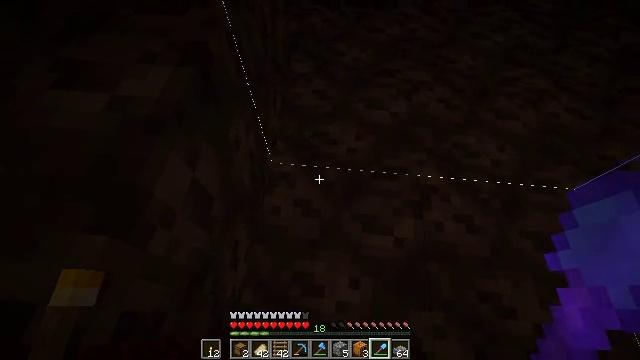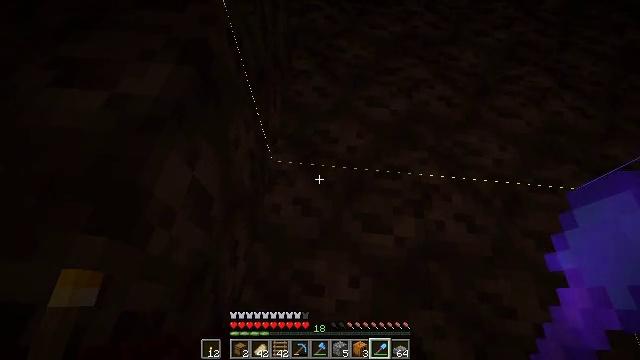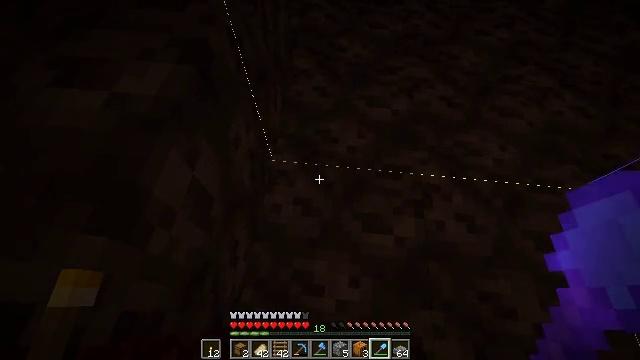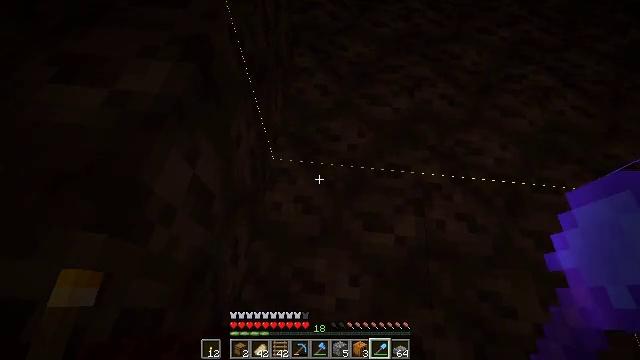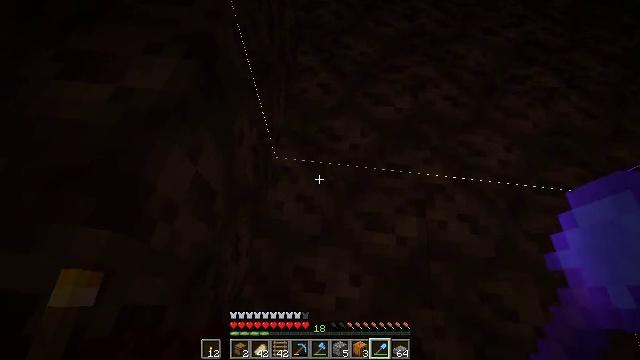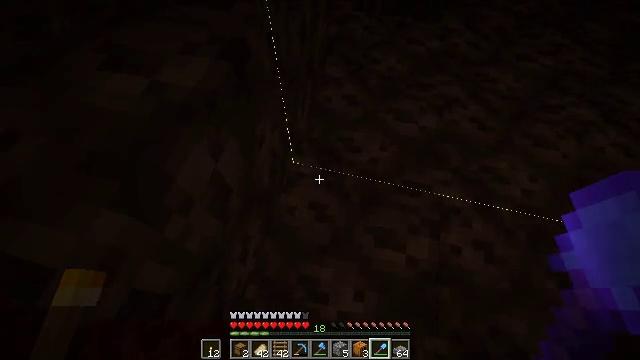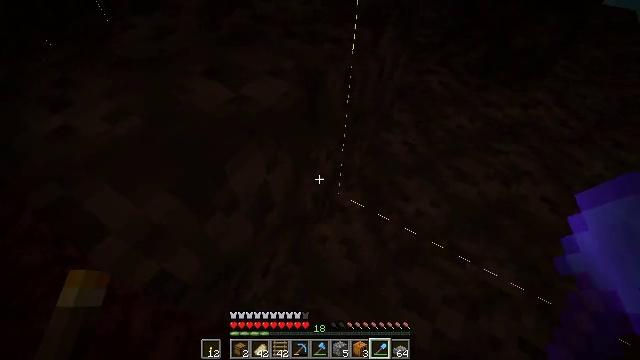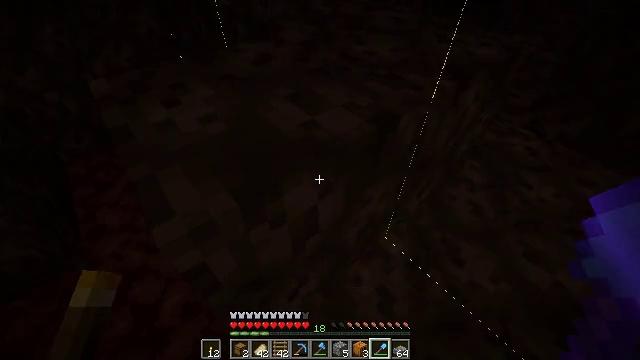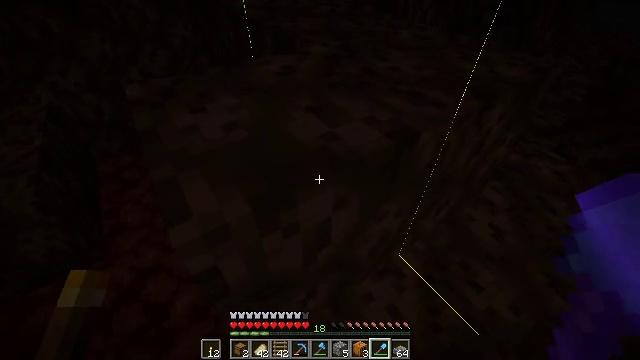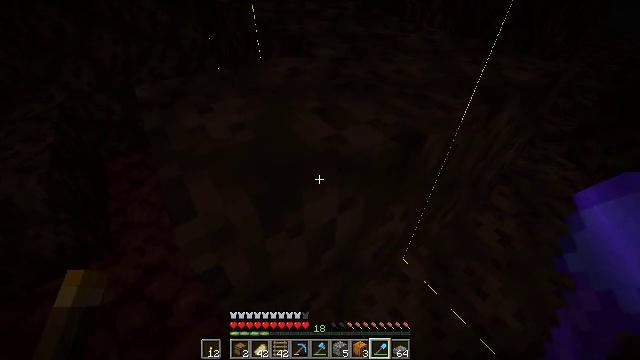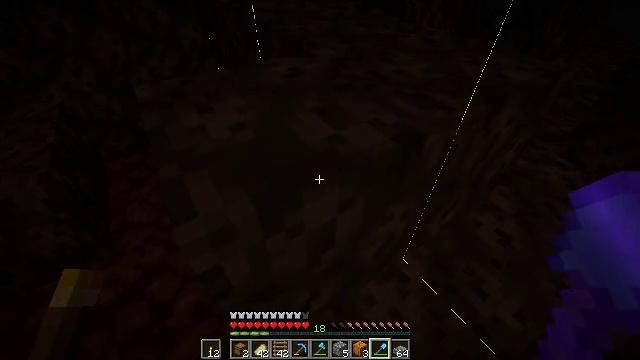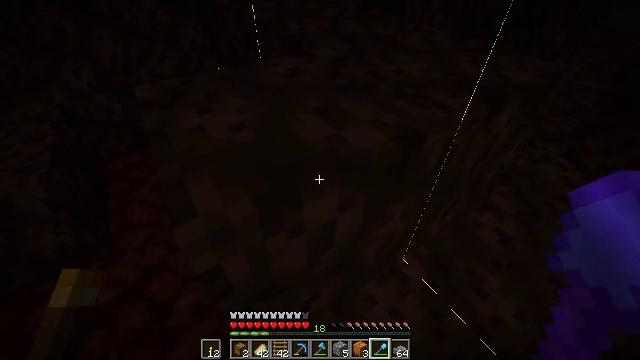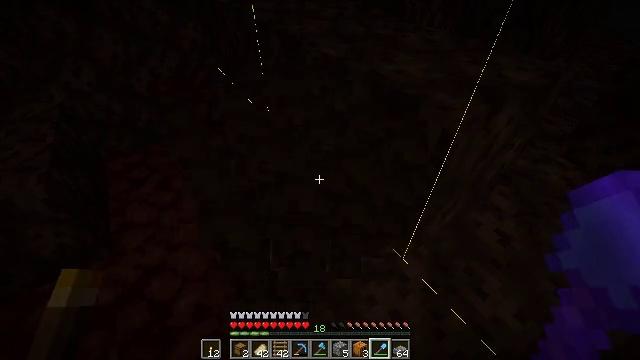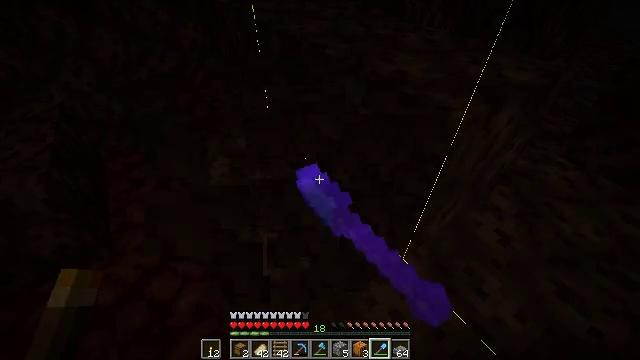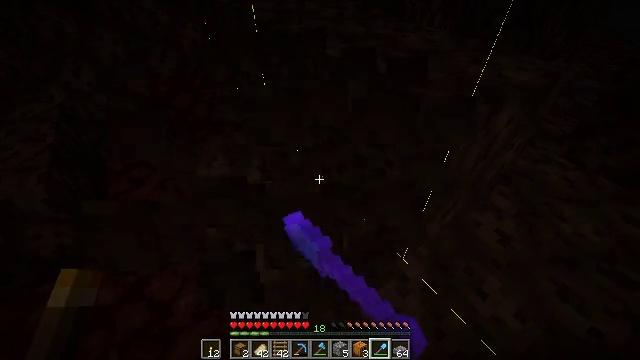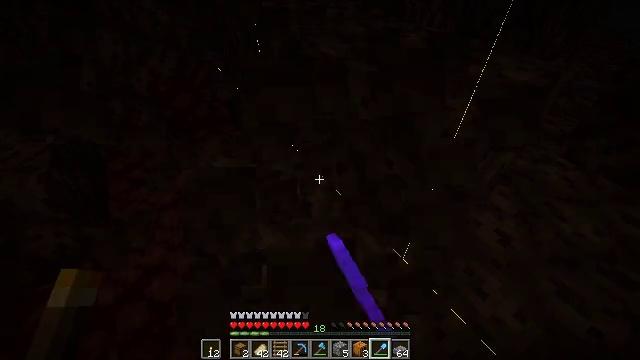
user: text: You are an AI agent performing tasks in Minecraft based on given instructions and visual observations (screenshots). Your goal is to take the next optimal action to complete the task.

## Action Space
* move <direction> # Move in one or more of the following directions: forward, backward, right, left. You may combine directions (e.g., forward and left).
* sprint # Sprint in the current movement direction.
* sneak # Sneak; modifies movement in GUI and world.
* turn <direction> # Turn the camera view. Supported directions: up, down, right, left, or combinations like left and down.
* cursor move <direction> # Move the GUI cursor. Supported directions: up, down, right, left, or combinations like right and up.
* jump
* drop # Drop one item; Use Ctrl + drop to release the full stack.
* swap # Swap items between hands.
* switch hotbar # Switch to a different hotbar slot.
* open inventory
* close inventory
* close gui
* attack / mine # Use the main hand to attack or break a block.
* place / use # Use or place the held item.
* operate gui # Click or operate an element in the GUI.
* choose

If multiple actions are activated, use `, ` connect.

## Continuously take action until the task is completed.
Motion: motion action
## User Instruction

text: Break soul sand to slow down mobs.
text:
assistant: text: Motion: no_op
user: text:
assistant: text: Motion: no_op
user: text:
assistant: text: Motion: no_op
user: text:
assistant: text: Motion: no_op
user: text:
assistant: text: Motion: turn left and up
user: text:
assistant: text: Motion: turn left and up
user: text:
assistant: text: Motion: turn left and up
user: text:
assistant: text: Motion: turn left and up
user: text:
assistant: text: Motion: turn left
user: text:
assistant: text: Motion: no_op
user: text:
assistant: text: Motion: no_op
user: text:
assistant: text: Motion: attack / mine
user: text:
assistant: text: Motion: attack / mine
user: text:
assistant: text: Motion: attack / mine
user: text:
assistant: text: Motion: no_op
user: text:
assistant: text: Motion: no_op
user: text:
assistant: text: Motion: no_op